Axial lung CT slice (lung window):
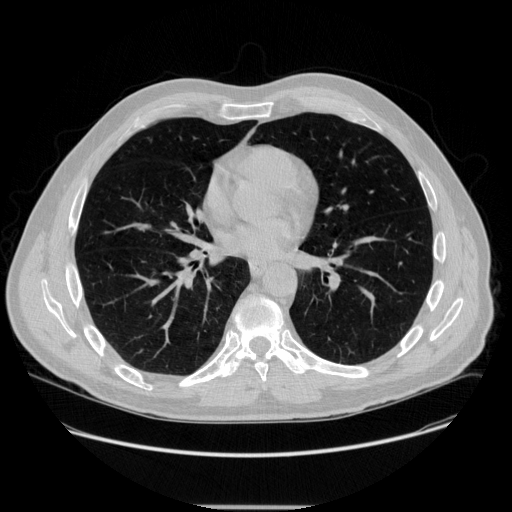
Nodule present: no